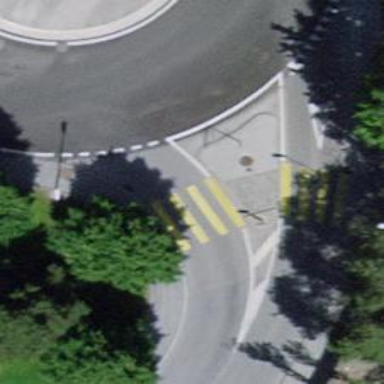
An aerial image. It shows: Marked road crossing.